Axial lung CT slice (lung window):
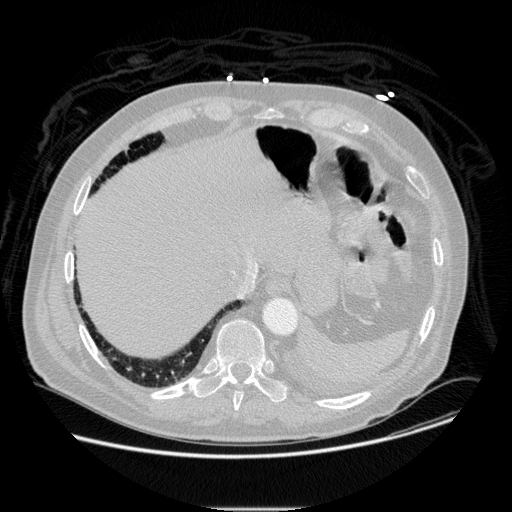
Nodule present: no